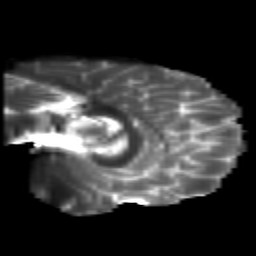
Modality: T2w
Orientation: sagittal
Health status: healthy
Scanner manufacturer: siemens
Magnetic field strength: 3 T
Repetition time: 10 s
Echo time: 0.092 s